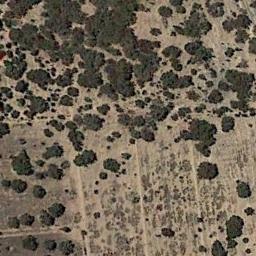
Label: chaparral